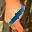
Label: 1